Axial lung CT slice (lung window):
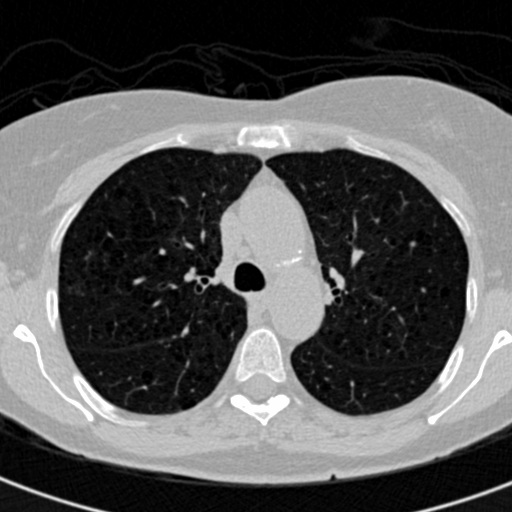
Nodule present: no